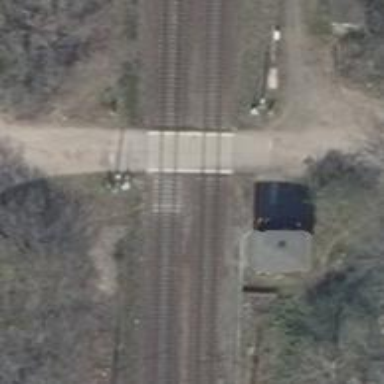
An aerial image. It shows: Railway level crossing.